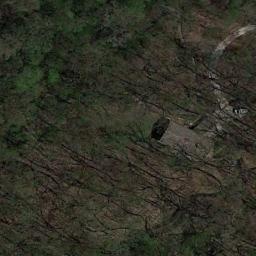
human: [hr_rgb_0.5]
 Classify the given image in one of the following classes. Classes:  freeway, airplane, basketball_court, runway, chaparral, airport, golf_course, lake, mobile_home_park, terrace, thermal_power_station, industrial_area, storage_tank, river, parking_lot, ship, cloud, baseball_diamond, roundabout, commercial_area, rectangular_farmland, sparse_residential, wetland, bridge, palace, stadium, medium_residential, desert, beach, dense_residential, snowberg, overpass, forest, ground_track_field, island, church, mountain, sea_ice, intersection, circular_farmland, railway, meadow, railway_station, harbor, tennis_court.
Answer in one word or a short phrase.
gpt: sparse_residential